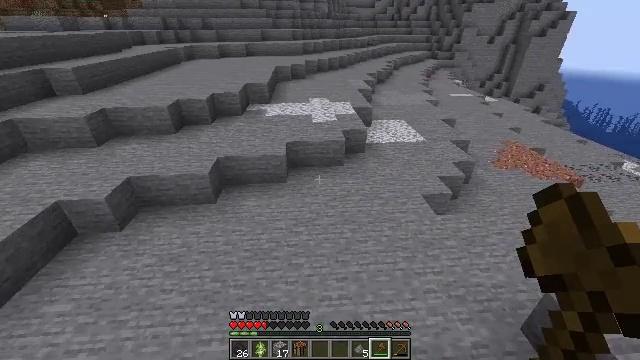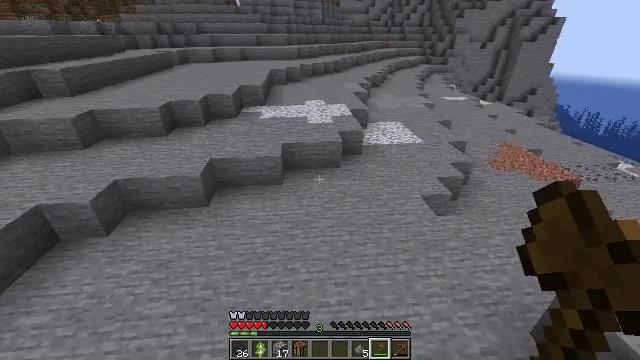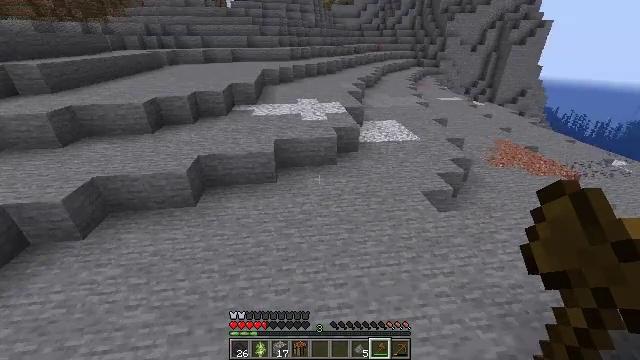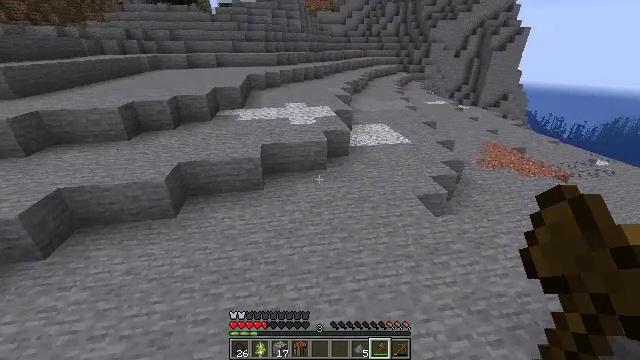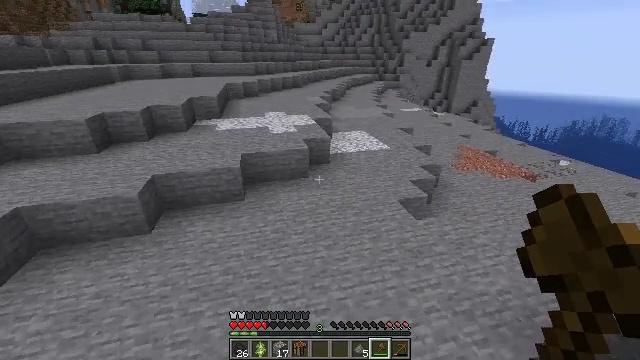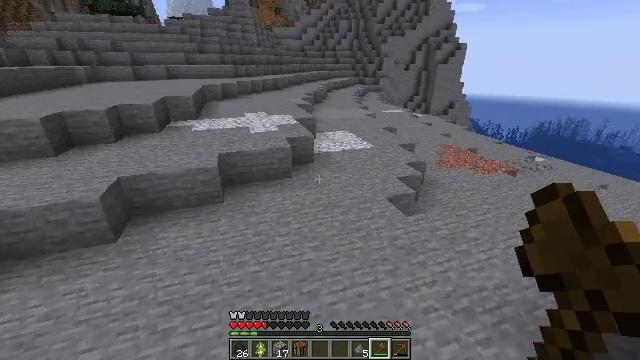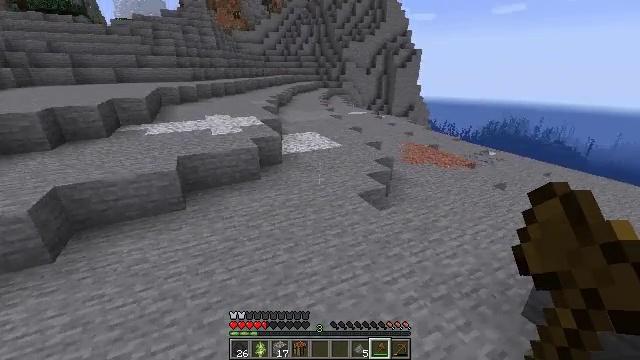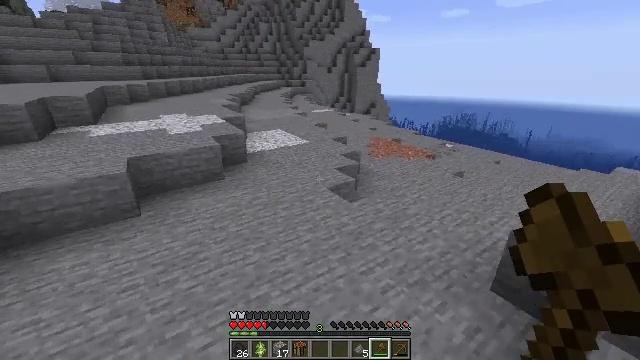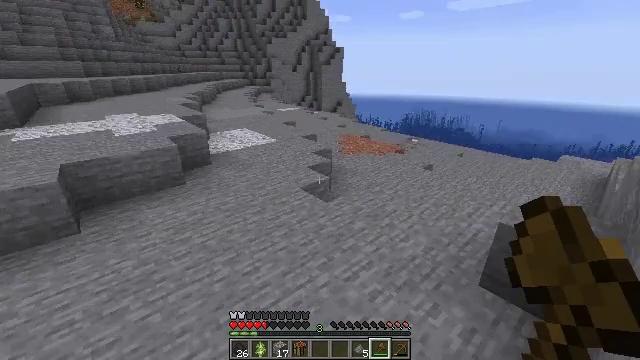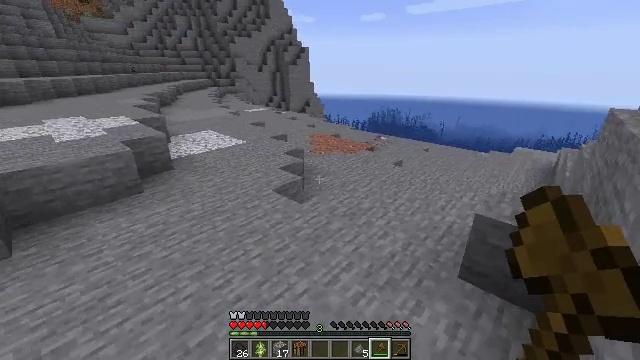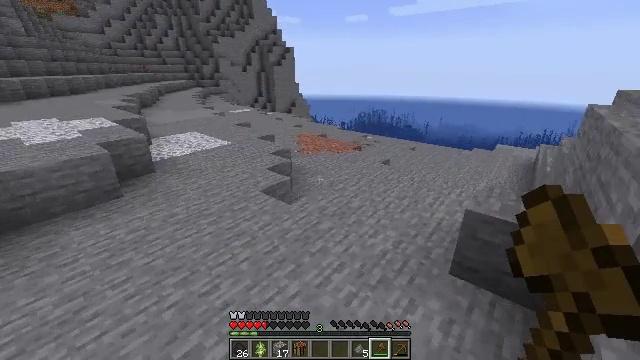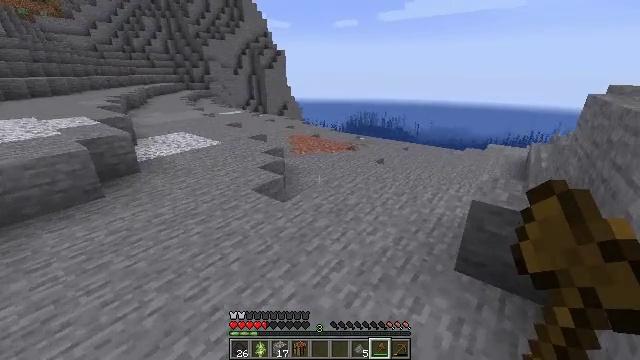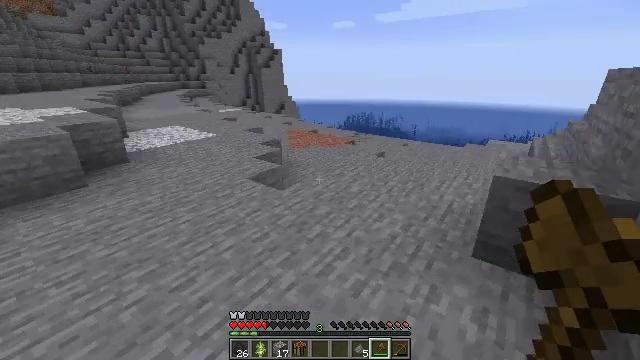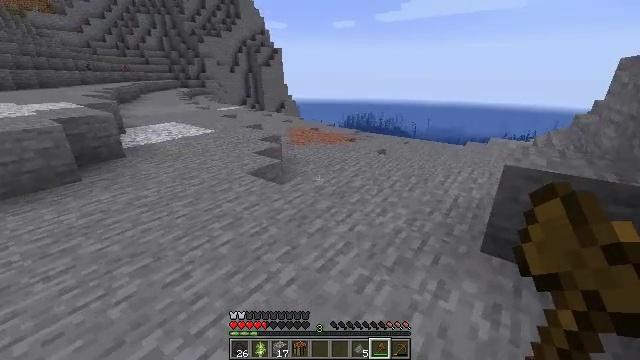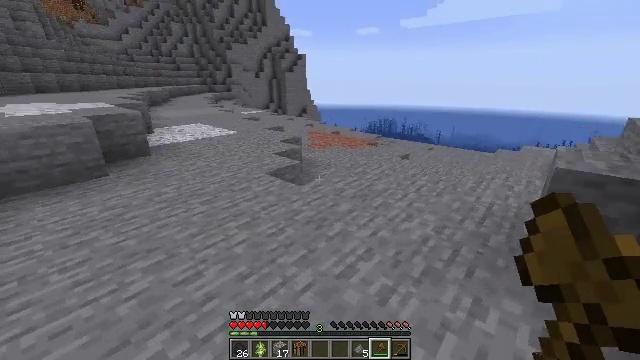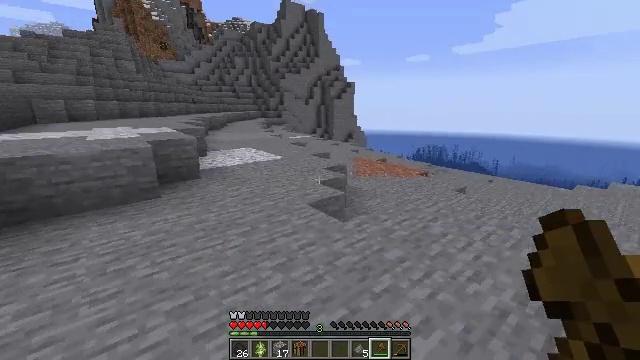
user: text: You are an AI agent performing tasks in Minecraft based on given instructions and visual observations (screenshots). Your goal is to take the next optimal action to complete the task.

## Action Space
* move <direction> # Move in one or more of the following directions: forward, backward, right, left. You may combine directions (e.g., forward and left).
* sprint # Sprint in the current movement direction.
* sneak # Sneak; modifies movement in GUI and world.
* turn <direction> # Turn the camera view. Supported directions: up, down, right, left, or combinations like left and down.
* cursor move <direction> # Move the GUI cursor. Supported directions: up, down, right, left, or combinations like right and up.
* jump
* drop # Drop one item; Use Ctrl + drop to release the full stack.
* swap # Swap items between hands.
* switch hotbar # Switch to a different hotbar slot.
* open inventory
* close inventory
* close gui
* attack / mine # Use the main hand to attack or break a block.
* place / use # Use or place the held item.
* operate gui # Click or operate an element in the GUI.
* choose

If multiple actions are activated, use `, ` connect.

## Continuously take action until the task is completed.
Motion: motion action
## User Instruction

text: Kill the cow.
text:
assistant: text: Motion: move forward, sprint, turn right and up
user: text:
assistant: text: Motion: move forward, sprint, turn right and up
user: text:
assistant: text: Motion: move forward, turn right and up
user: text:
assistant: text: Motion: move forward, turn right and up
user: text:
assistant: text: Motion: move forward, turn right and up
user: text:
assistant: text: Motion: move forward, sprint, turn right and up
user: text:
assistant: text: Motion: move forward, sprint, turn right
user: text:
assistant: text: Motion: move forward, sprint, turn right
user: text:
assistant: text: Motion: move forward, turn right
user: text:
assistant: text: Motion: move forward, turn right
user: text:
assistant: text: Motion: move forward, sprint, turn right
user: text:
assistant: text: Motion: move forward, sprint
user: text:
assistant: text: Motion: move forward, sprint
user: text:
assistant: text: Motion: move forward, sprint, turn left and up
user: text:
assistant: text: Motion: move forward, turn left and up
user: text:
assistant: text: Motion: move forward, turn left and up
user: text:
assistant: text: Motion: move forward, sprint, turn left and up
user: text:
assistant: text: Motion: move forward, sprint, turn up
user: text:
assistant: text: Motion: move forward, sprint
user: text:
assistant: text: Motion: move forward
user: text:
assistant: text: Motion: move forward
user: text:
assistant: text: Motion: move forward
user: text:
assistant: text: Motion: move forward
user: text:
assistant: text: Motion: move forward, jump
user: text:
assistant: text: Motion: move forward, jump
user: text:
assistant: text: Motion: move forward, jump
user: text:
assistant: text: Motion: move forward, jump
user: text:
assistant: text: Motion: move forward, jump
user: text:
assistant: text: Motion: move forward, jump
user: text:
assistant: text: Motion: move forward, jump